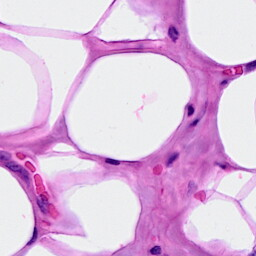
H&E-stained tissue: Breast